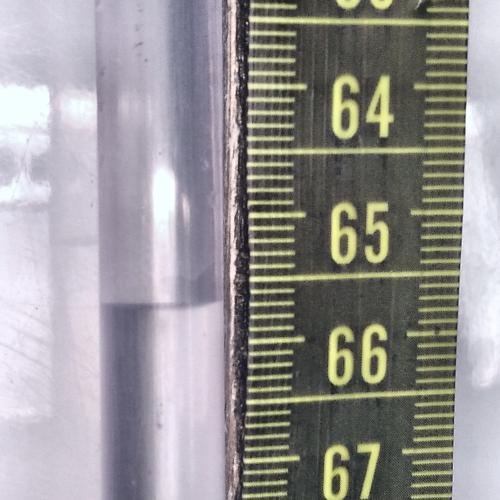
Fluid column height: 65.7 cm